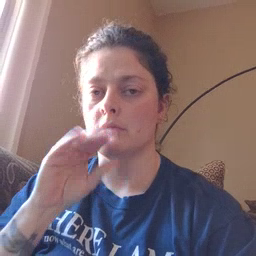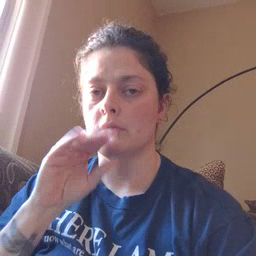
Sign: loud